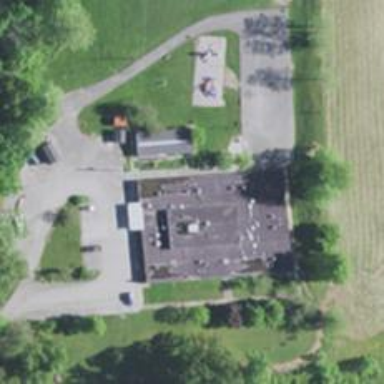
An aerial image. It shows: School.